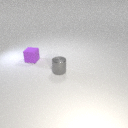
small purple rubber cube to the left of small gray metal cylinder